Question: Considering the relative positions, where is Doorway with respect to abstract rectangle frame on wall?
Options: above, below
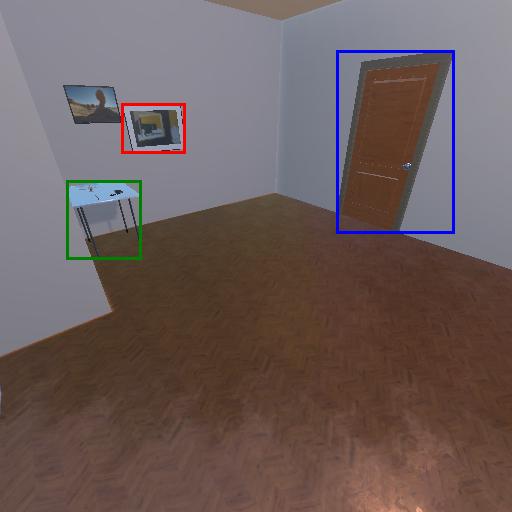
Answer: above